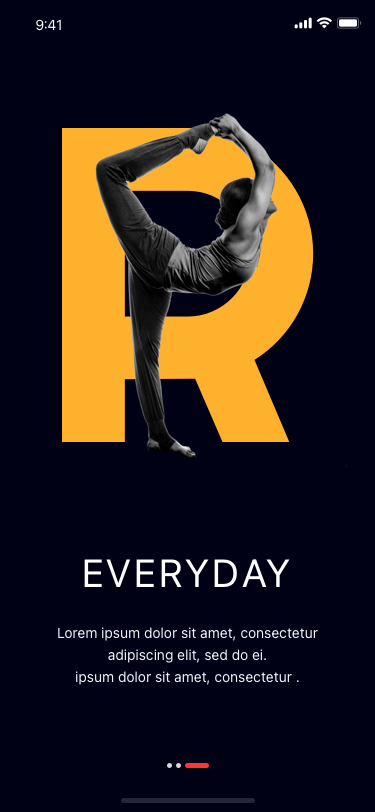
Text in this UI design:
EVERYDAY
Lorem ipsum dolor sit amet, consectetur adipiscing elit, sed do ei.
ipsum dolor sit amet, consectetur .